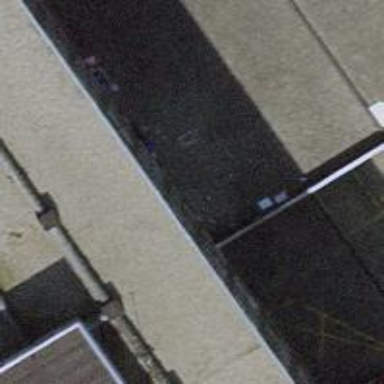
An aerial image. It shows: Lift gate barrier.